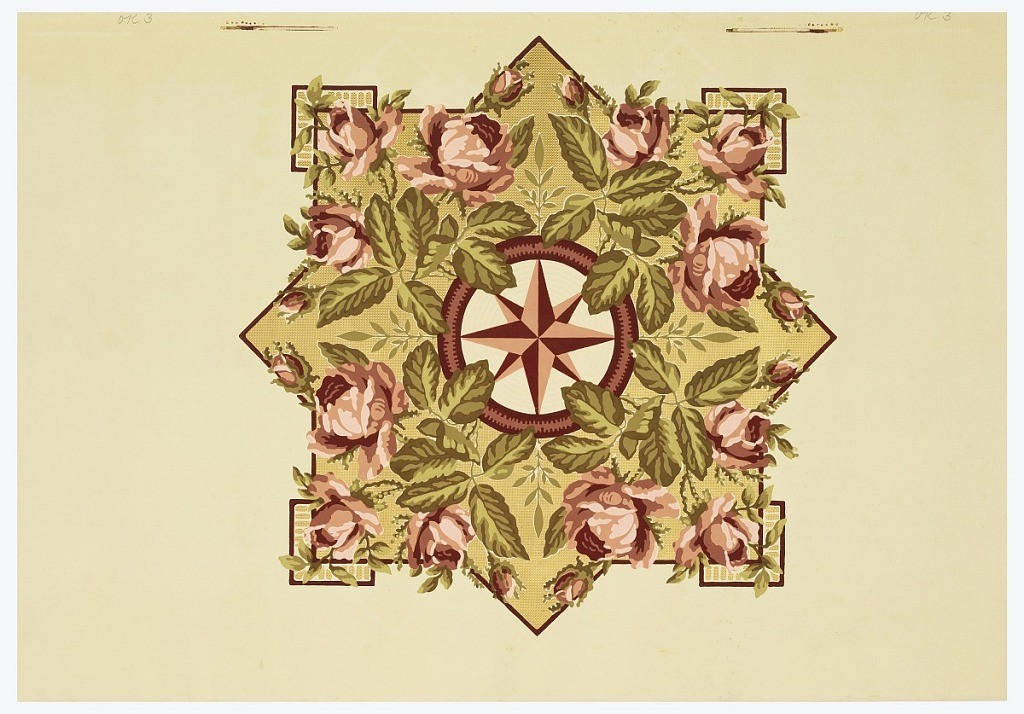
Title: Ceiling medallion
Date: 1875–1906
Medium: Block-printed on paper
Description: Ceiling medallion: central eight-pointed star surrounded by large red roses and foliage, set within a square framework. Printed on tan ground.